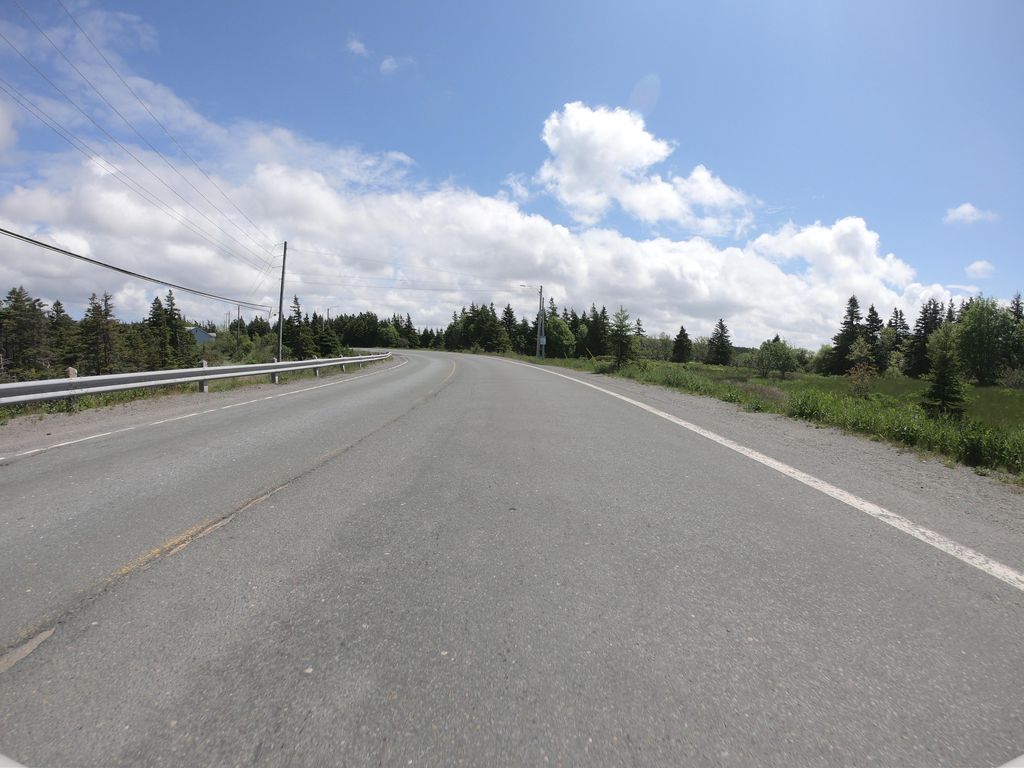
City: st_johns